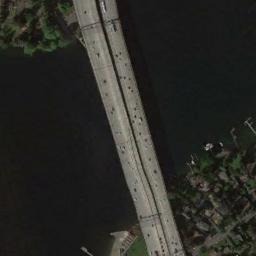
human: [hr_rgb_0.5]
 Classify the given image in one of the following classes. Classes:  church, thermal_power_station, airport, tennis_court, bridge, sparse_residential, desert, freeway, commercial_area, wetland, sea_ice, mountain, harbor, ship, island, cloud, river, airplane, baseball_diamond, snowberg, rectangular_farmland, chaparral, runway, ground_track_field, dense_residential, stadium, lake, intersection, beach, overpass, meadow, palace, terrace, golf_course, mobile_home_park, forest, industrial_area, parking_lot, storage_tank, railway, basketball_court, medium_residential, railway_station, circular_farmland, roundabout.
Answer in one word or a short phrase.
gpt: bridge